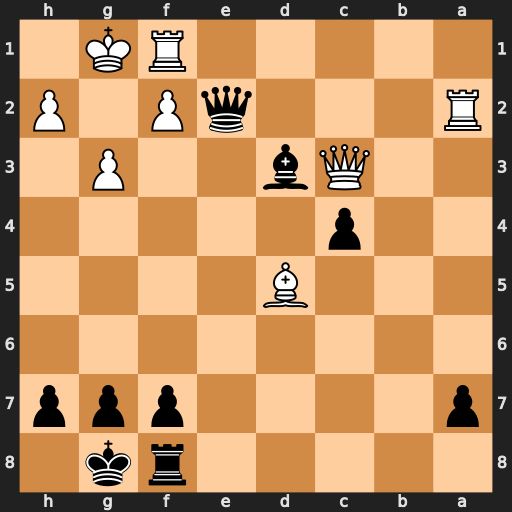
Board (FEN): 5rk1/p4ppp/8/3B4/2p5/2Qb2P1/R3qP1P/5RK1
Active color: b
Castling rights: -
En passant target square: -
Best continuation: Qxf1#